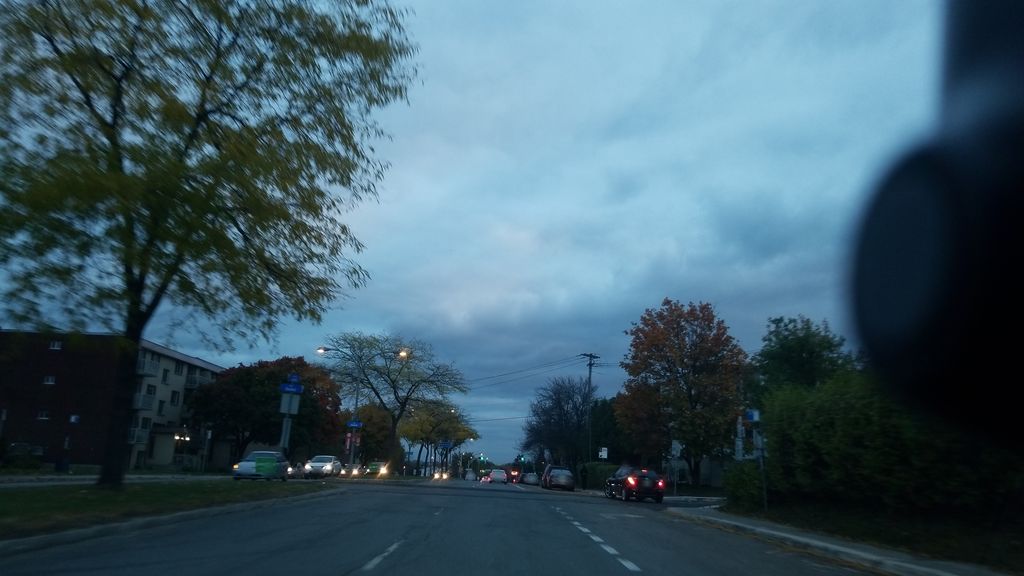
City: montreal